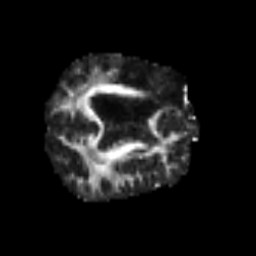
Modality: FA
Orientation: axial
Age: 50
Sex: male
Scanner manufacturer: siemens
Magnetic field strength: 3 T
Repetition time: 6.1 s
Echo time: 0.101 s